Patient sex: F
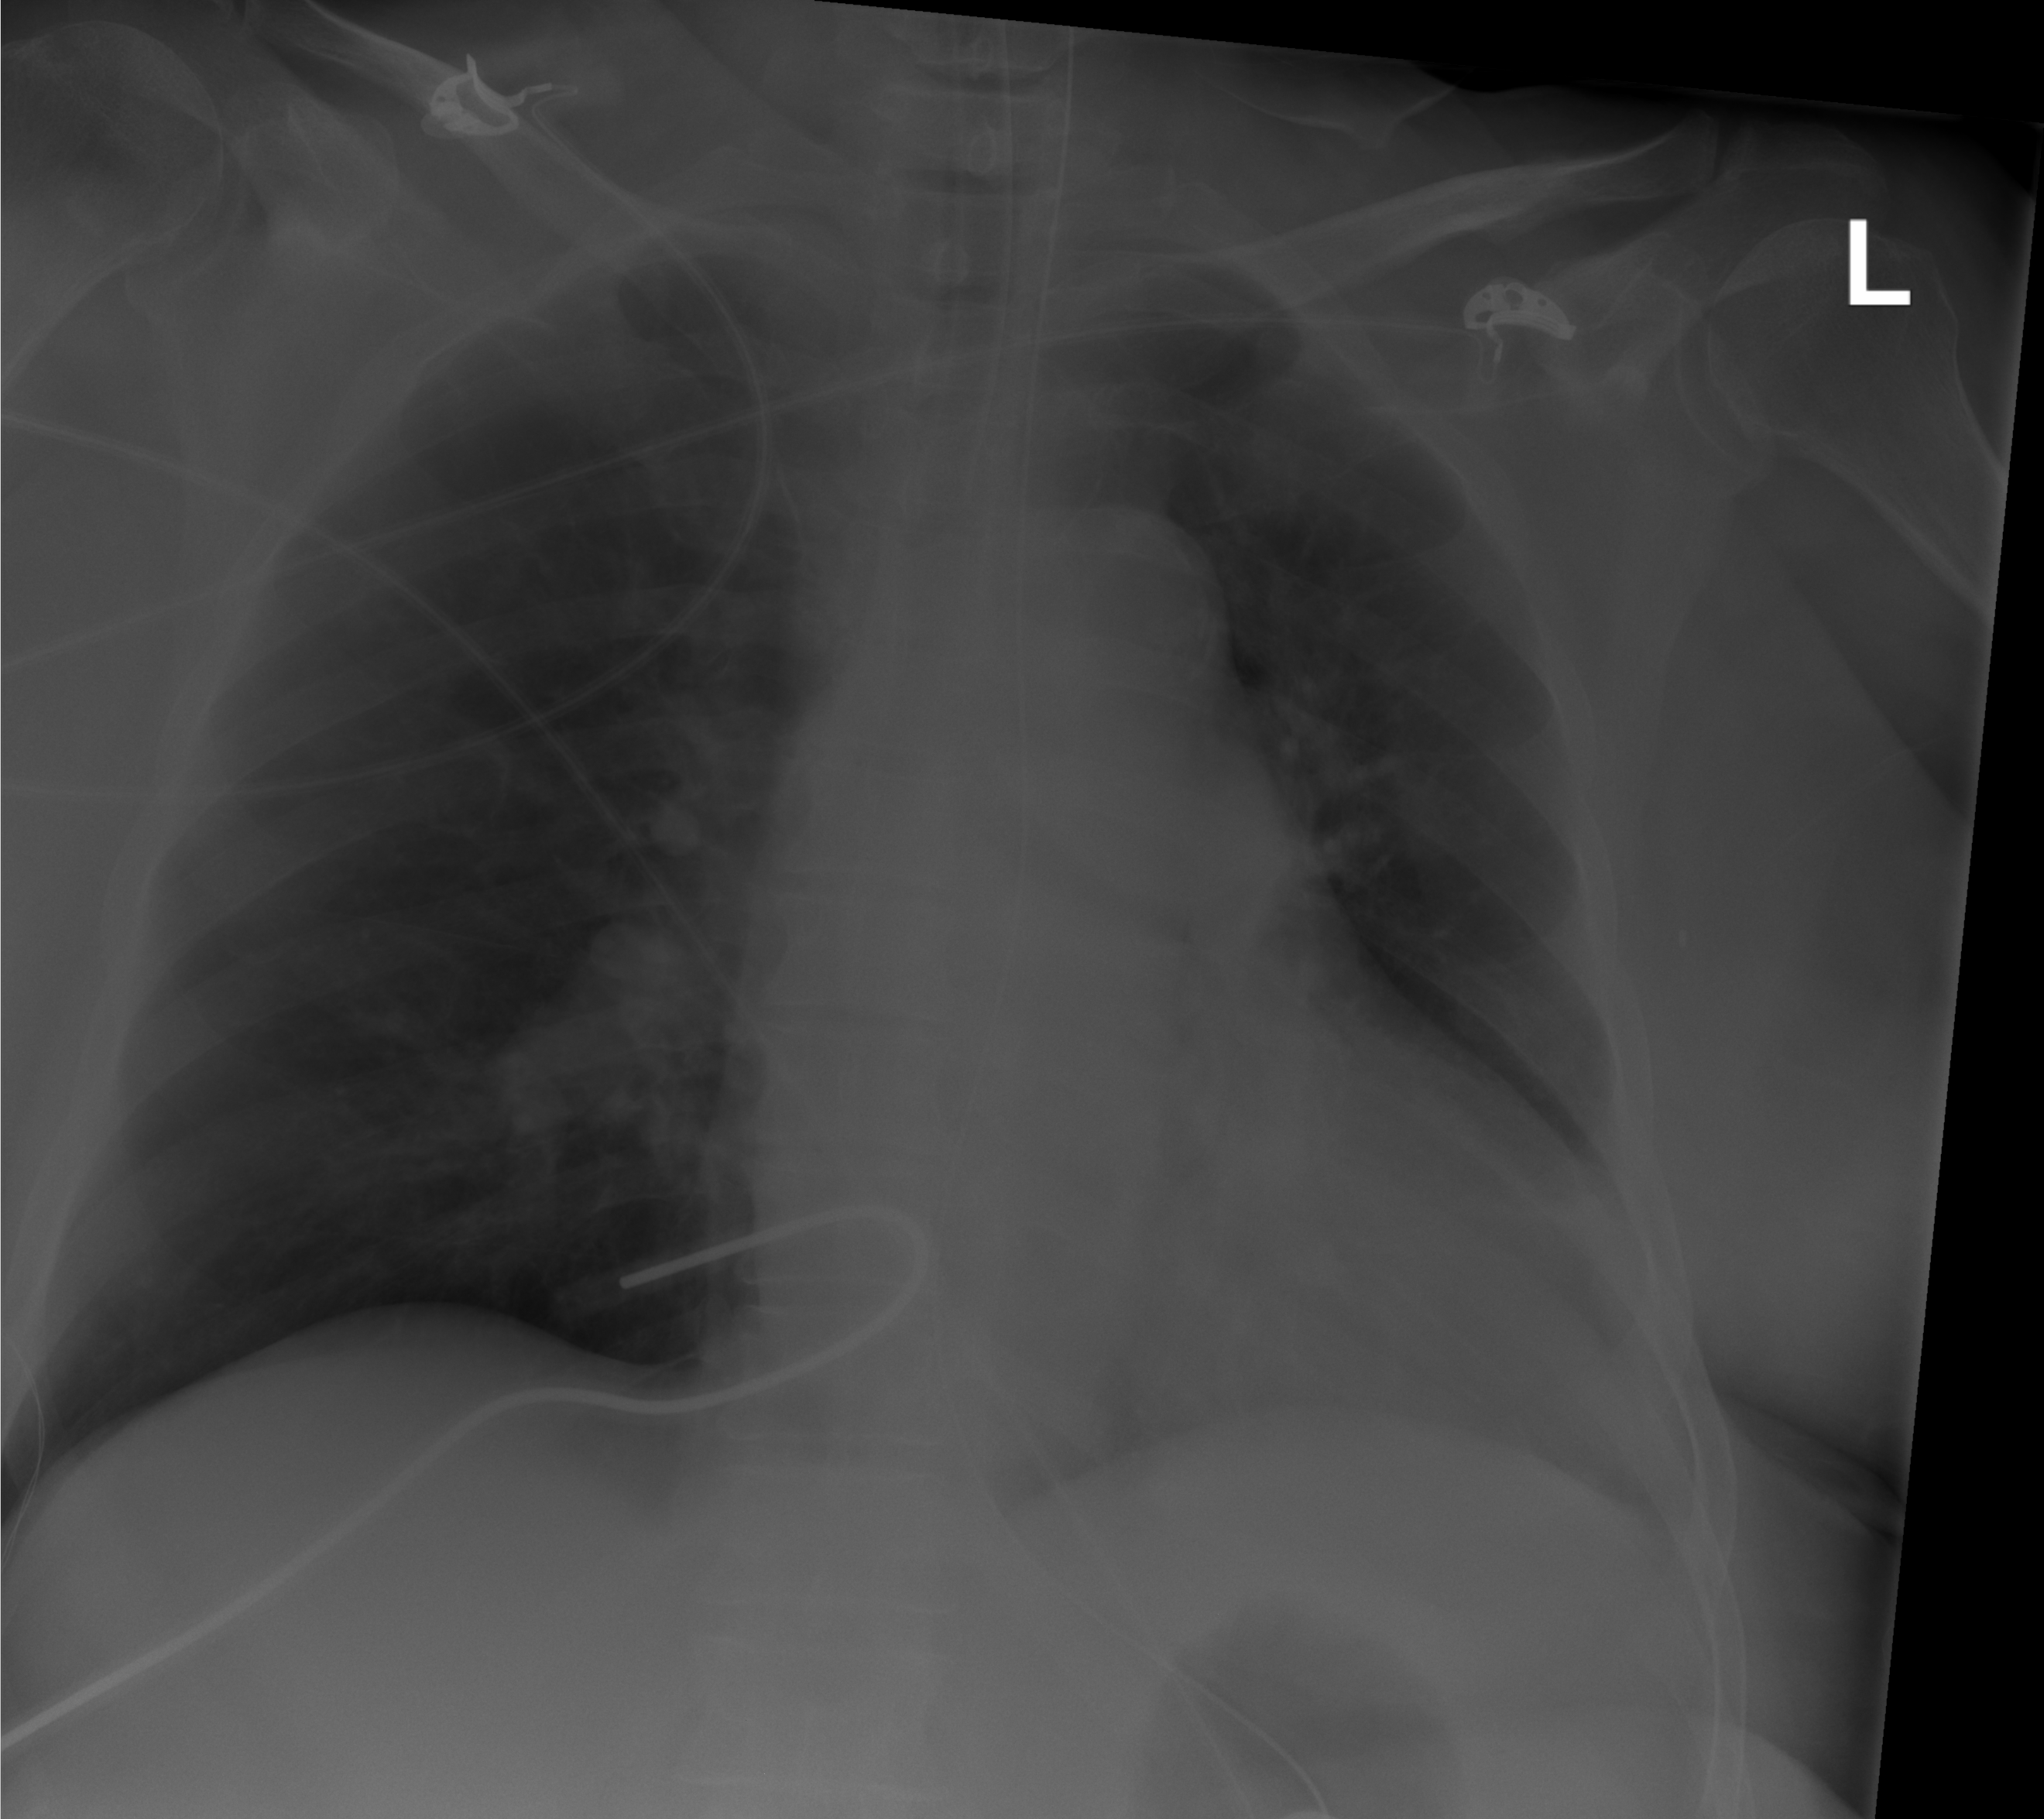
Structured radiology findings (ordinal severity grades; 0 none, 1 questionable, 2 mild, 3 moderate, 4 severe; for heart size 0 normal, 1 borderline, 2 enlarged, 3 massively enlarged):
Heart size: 2
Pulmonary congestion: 0
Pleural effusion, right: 0
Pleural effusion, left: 1
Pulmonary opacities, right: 0
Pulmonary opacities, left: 1
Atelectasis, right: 0
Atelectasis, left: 2